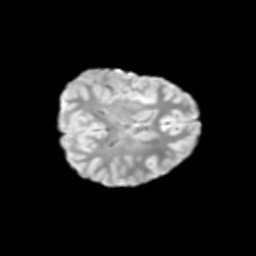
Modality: T2w
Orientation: axial
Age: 9
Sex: female
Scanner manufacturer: siemens
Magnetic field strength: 3 T
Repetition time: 3.8 s
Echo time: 0.07 s